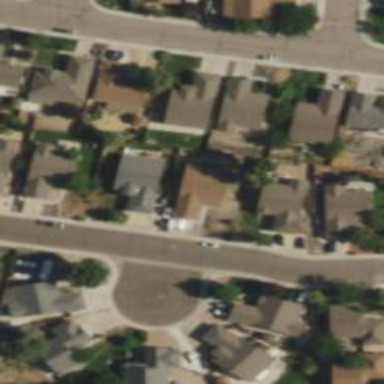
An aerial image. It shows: Residential road with asphalt surface and separate sidewalk.